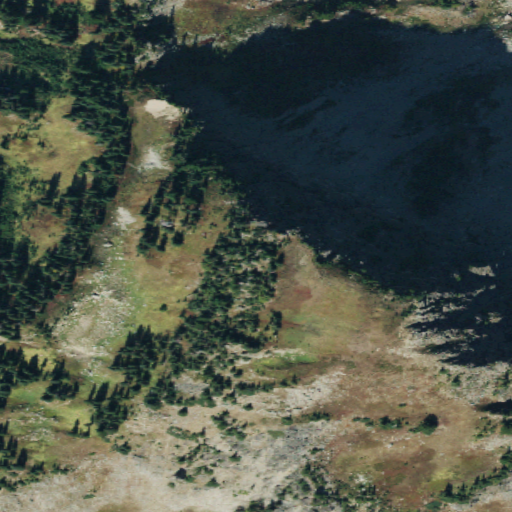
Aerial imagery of mountain in Washington named Iron Mountain containing shrub, evergreen forest, barren land, and grassland